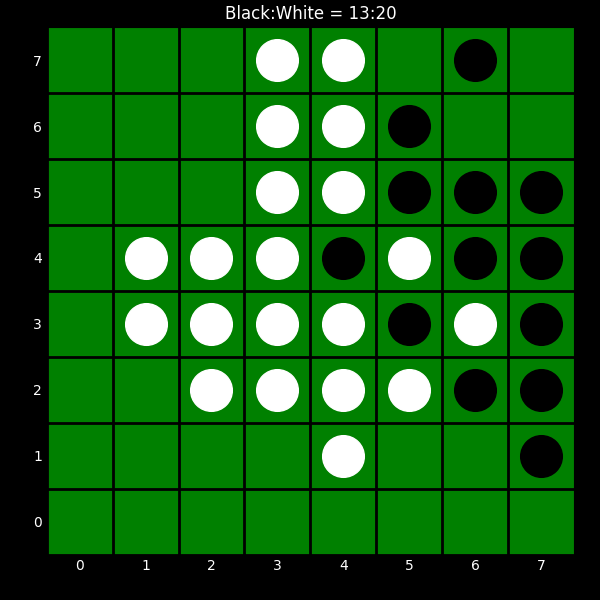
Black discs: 13
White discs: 20